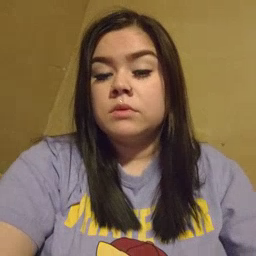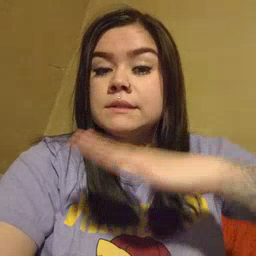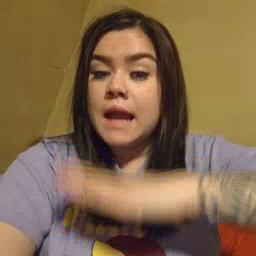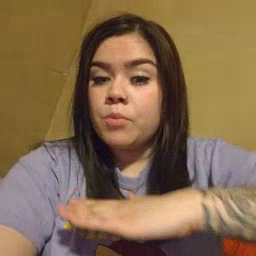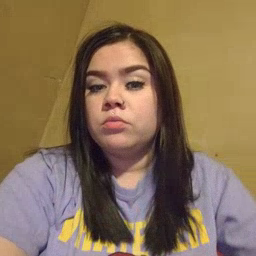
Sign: table